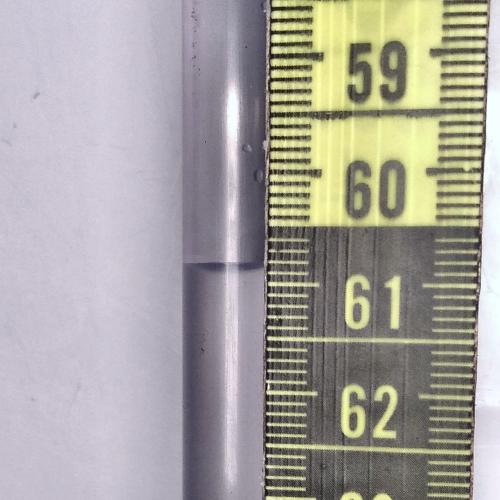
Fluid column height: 60.9 cm